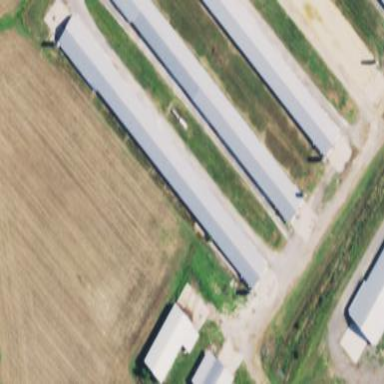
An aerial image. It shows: Farm auxiliary building.